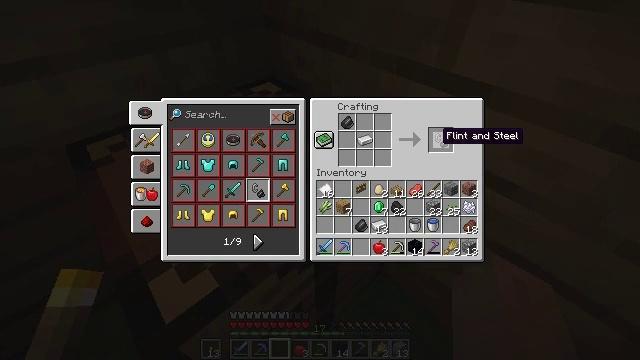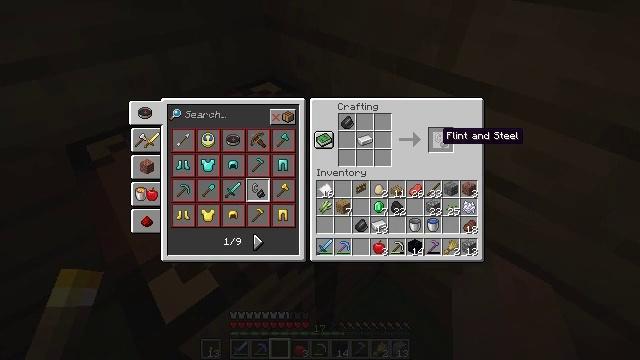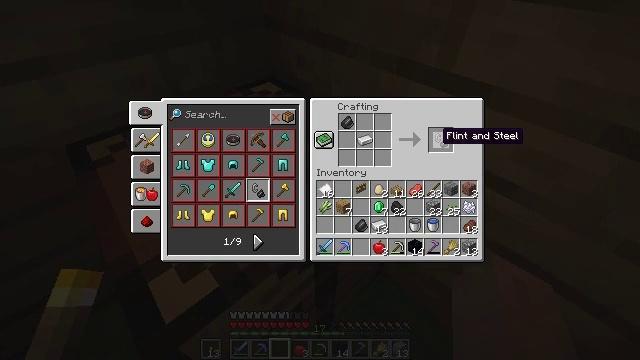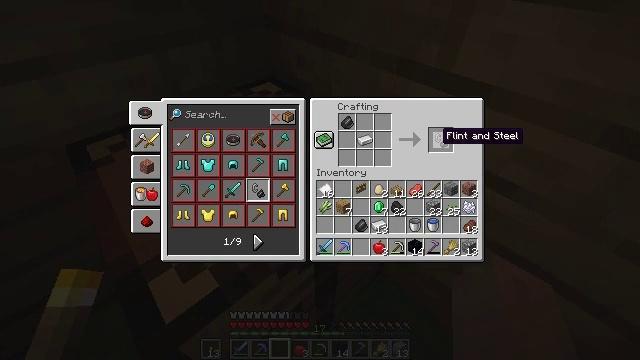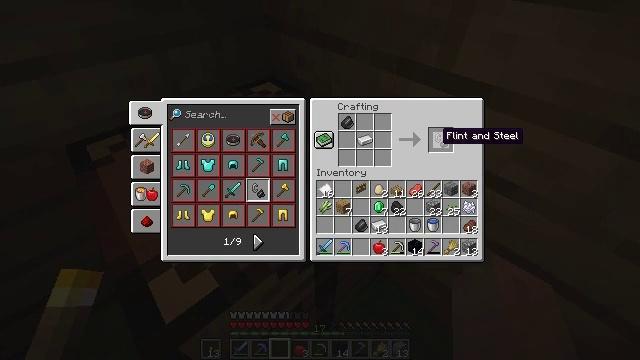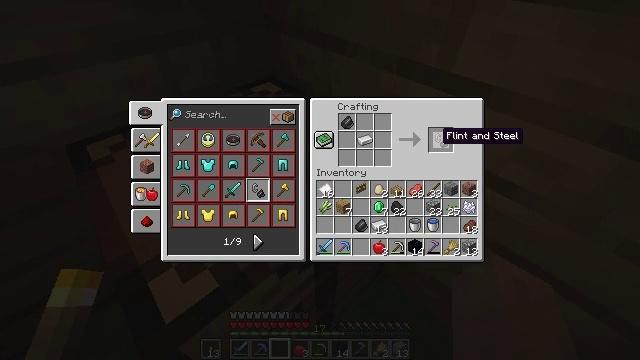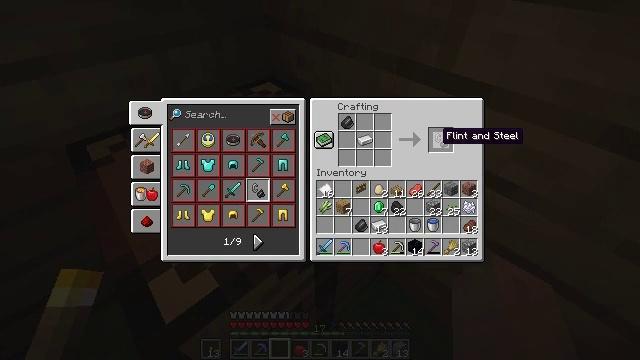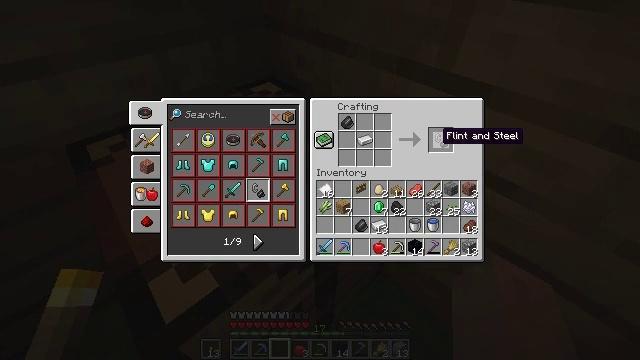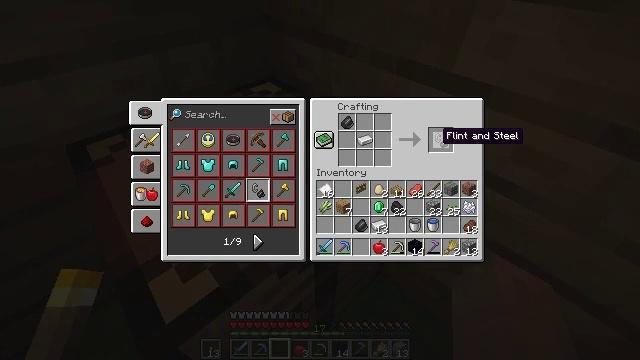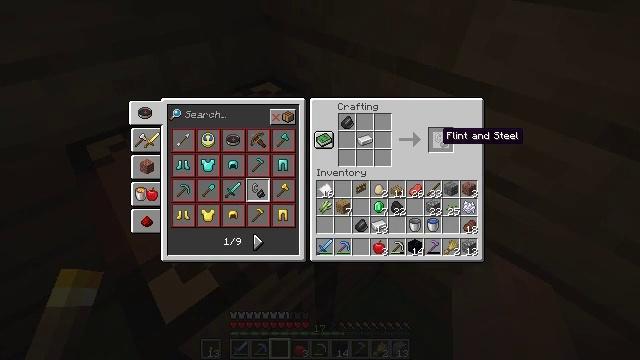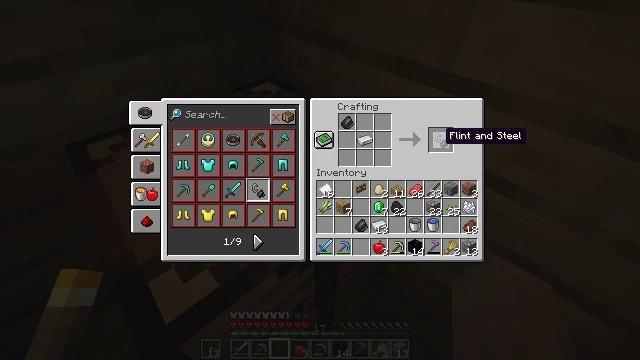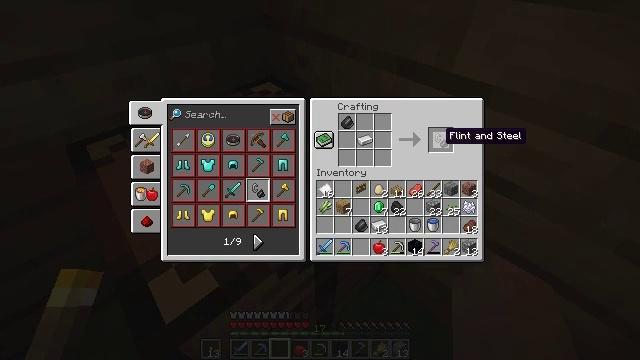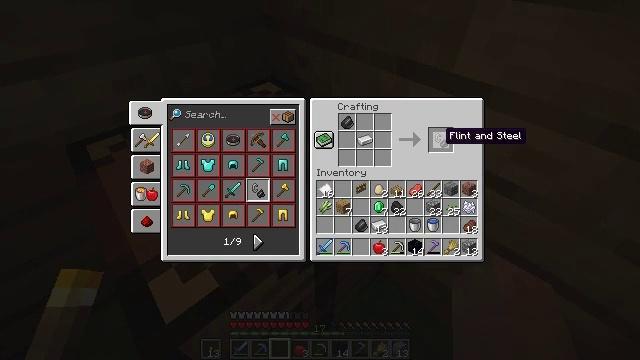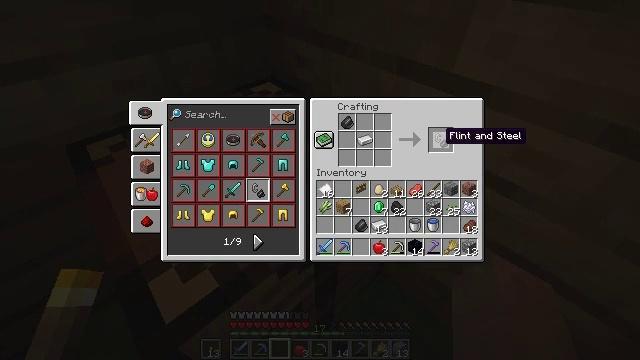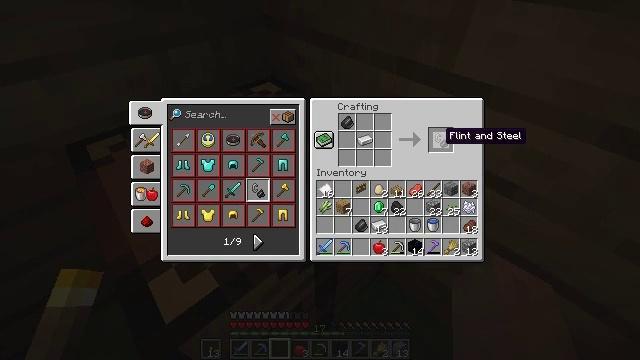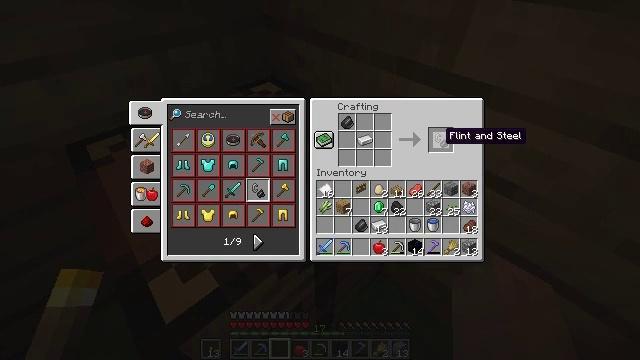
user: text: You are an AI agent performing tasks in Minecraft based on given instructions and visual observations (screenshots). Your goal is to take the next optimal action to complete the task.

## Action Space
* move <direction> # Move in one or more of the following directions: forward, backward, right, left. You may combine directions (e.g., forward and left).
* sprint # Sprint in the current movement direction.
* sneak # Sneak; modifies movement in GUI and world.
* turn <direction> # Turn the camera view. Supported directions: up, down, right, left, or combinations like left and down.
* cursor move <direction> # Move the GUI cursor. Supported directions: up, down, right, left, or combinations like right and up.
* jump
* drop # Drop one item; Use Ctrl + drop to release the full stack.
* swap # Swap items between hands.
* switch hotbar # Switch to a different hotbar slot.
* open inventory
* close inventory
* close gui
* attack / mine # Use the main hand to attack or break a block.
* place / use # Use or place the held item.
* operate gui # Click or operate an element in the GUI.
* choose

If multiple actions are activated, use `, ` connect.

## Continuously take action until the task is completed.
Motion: motion action
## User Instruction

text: Interact with the crafting table to craft flint and steel.
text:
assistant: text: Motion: no_op
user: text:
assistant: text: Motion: no_op
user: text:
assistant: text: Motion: no_op
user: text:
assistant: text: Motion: no_op
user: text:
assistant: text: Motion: no_op
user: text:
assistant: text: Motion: no_op
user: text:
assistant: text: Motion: no_op
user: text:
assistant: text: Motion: no_op
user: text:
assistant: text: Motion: no_op
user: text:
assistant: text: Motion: no_op
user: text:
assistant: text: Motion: no_op
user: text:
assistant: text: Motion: no_op
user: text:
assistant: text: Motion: no_op
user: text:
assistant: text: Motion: no_op
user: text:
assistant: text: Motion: no_op
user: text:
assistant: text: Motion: no_op
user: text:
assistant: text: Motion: operate gui
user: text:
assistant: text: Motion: operate gui
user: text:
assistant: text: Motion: operate gui
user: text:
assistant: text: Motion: no_op
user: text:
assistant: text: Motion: no_op
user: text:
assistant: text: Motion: no_op